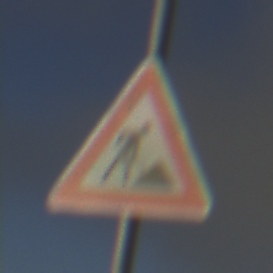
Verkehrszeichen: Arbeitsstelle
Umgebung: Outdoor, Nature
Tageszeit: SunriseSunset
Wetter: PartlyCloudy
Licht: Natural
Jahreszeit: NotSpecified
Kontrast: HighContrast